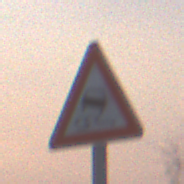
Verkehrszeichen: SchleuderOderRutschgefahr
Umgebung: Outdoor, Nature
Tageszeit: SunriseSunset
Wetter: Clear
Licht: Natural
Jahreszeit: NotSpecified
Kontrast: LowContrast